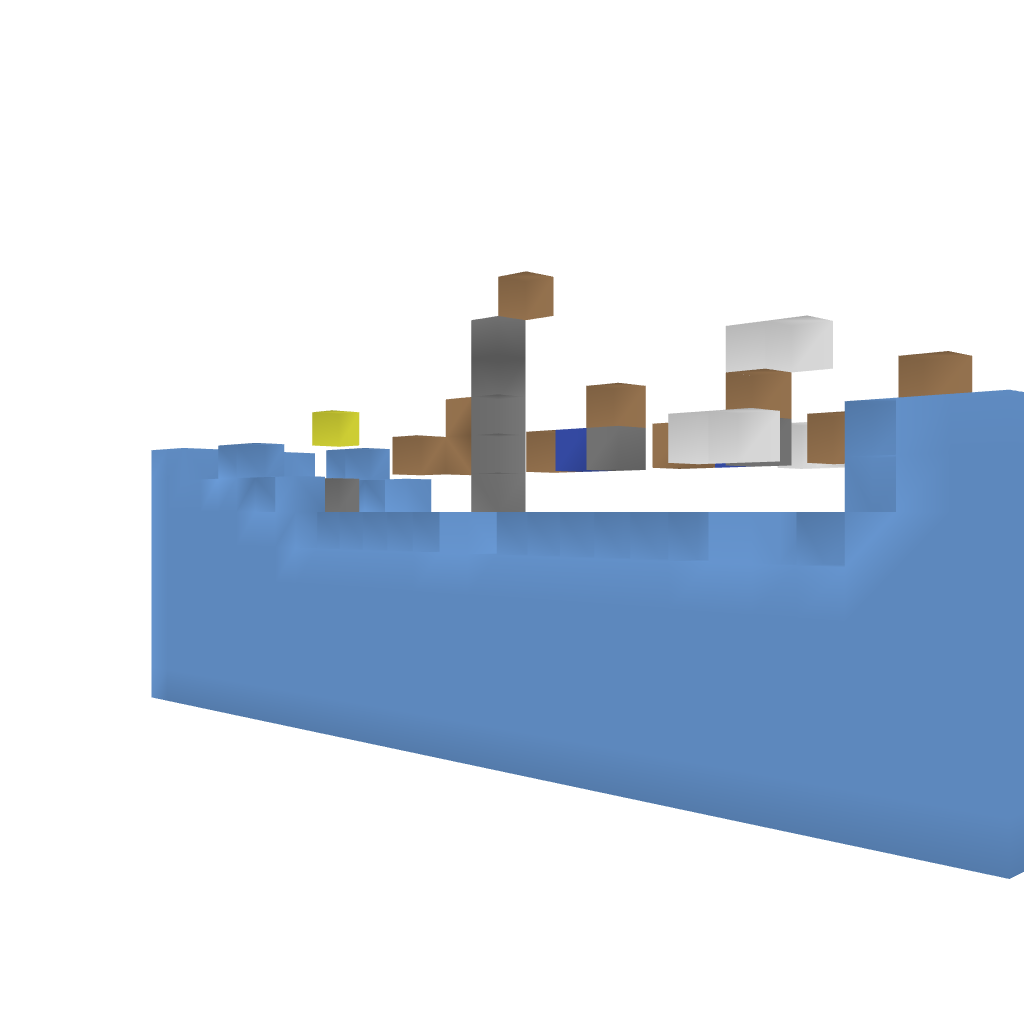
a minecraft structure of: Functional Mini Submarine bad low quality